Question: Consider following code:
'''
public class UserJMXBeanImpl implements UserJMXBean {
private List<User> userList = new ArrayList<>();
public void addUser(User user){
userList.add(user);
}
public List<User> getUserList() {
return userList;
}
public void setUserList(List<User> userList) {
this.userList = userList;
}
}
'''
The get method of this code gives this value:
I need to use only roles and userID values and take it further for my operations. When I change my return type of get method to 'return userList.get(0).getUserId()' my return type changes.
How can I do that?
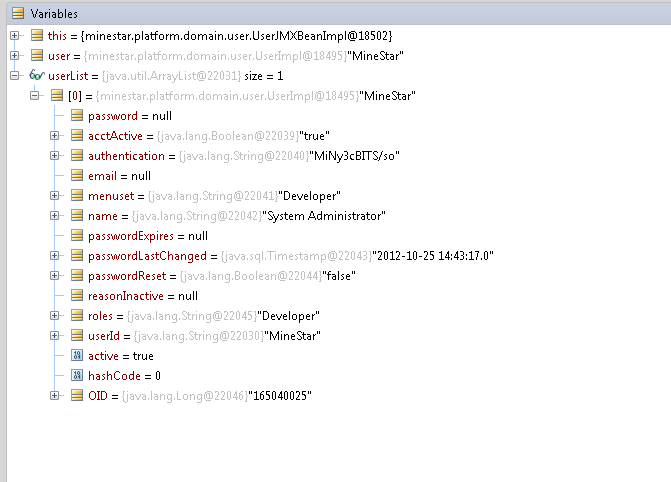
Answer: There are al least 4 options:
a) From the code, that is accessing UserJMXBean:
'''
String searchName="Hubert";
String searchRole="Admin";
UserJMXBean bean = new UserJMXBeanImpl();
for(User user : bean.getUserList()){
if(user.getName().equals(searchName) && user.getRole().equals(searchRole)){
//do something with your user
String userID = user.getID();
}
}
'''
b) Add a new method to your UserJMXBeanImpl and the UserJMXImplBean and return the user instance:
'''
public User findUser(String name, String role){
for(User user : this.getUserList()){
if(user.getName().equals(name) && user.getRole().equals(role)){
return user;
}
}
return null;
}
'''
c) Add a new method to your UserJMXBeanImpl and the UserJMXImplBean and return the required attributes:
'''
public String[] getUserAttributes(String name, String role){
for(User user : this.getUserList()){
if(user.getName().equals(name) && user.getRole().equals(role)){
return new String[]{user.getID(),
user.getRole(),
user.getEmail()}
}
}
return null;
}
'''
d) You can overload the existing method and return a size-1-list:
'''
public List<User> getUserList(String name, String role) {
for(User user : this.getUserList()){
if(user.getName().equals(name) && user.getRole().equals(role)){
List<User> list = new ArrayList<>(1);
list.add(user);
return list;
}
}
return Collections.emptyList();
}
'''